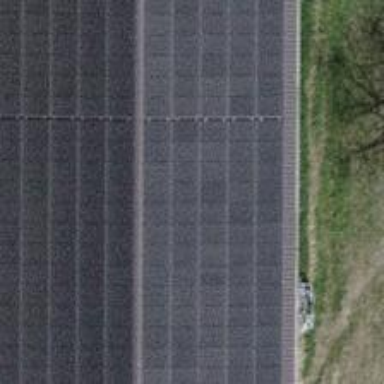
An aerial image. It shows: Solar power generator.